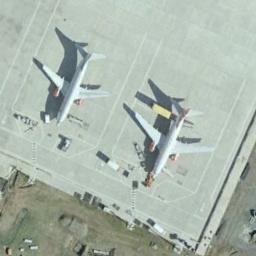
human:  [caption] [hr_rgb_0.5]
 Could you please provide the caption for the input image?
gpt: Two planes parked in an open area with many containers next to the plane .

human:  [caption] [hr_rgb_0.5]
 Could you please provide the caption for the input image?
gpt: Two planes were parked between white indicating lines .

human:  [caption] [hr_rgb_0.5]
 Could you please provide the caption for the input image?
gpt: Two adjacent planes parked on the airport with some white marks .

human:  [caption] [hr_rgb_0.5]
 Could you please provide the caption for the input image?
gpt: Two planes are parked on the open space beside the bare ground .

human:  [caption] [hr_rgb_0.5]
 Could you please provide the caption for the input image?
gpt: Two planes are in the clearing next to the grass .